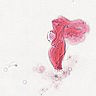
Metastatic tissue present: no